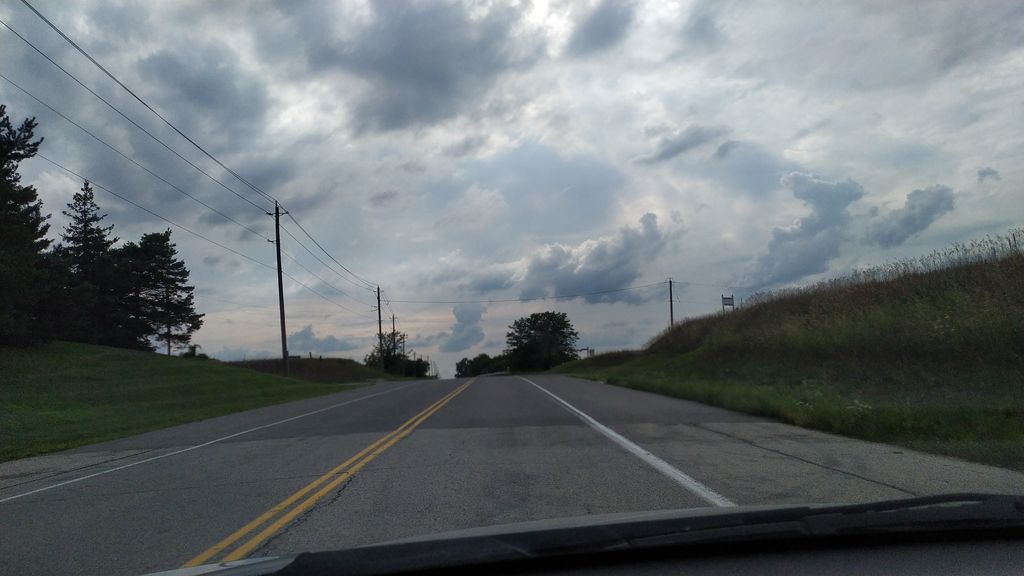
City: kitchener-waterloo